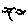
Label: bird